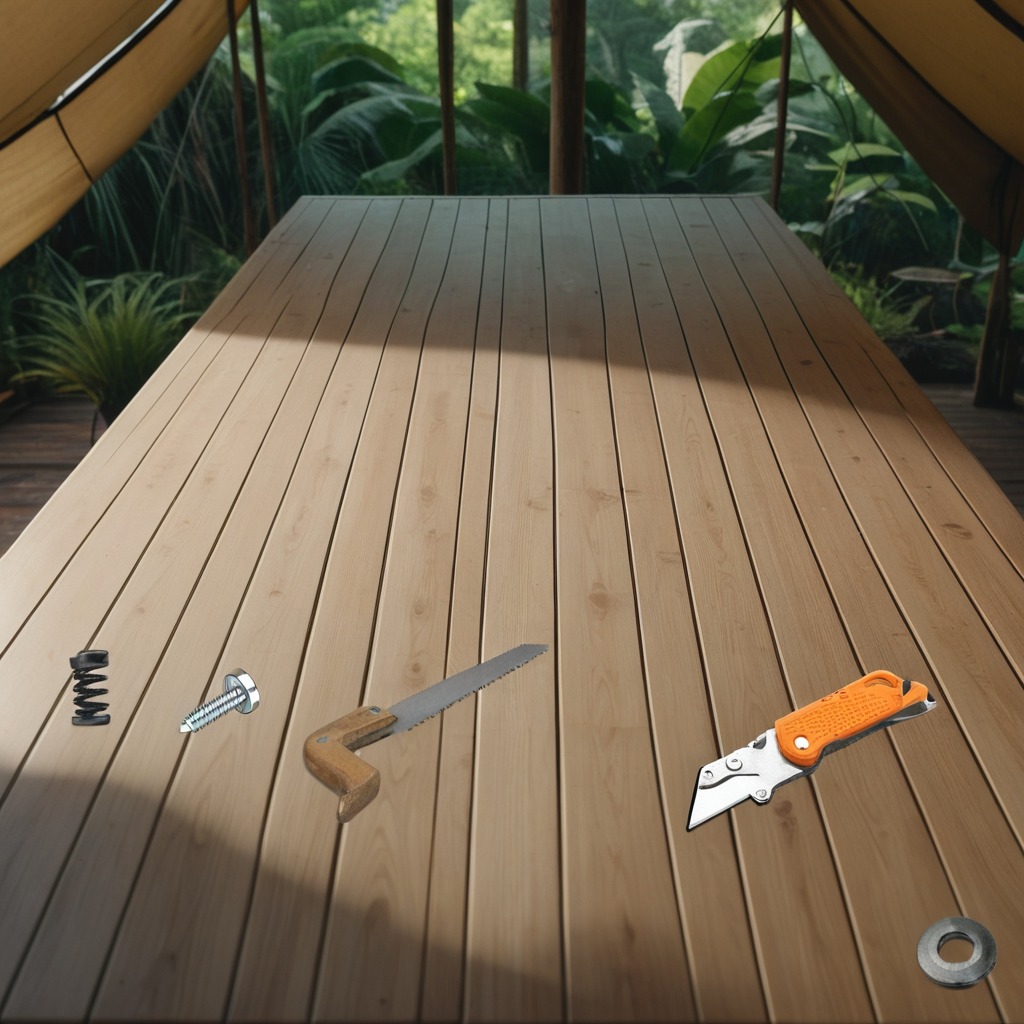
A utility knife, a flat metal washer, a metal machine screw, a coiled metal spring, and a handheld metal saw are lying on the wooden table inside a jungle field workshop tent.